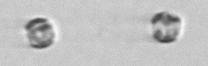
Label: Thalassiosira_sp_aff_mala